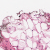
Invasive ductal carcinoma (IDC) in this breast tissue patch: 0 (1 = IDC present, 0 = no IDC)